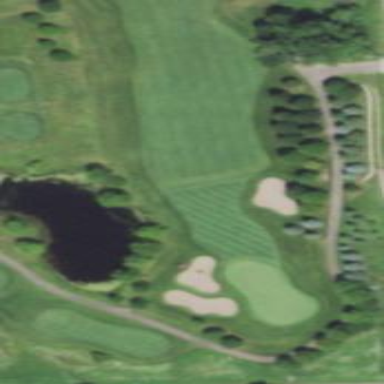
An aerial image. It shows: Water hazard in golf course. The hazard is natural water feature.